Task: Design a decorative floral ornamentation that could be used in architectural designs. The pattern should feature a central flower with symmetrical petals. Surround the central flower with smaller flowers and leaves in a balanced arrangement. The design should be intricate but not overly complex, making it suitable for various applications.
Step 1456:
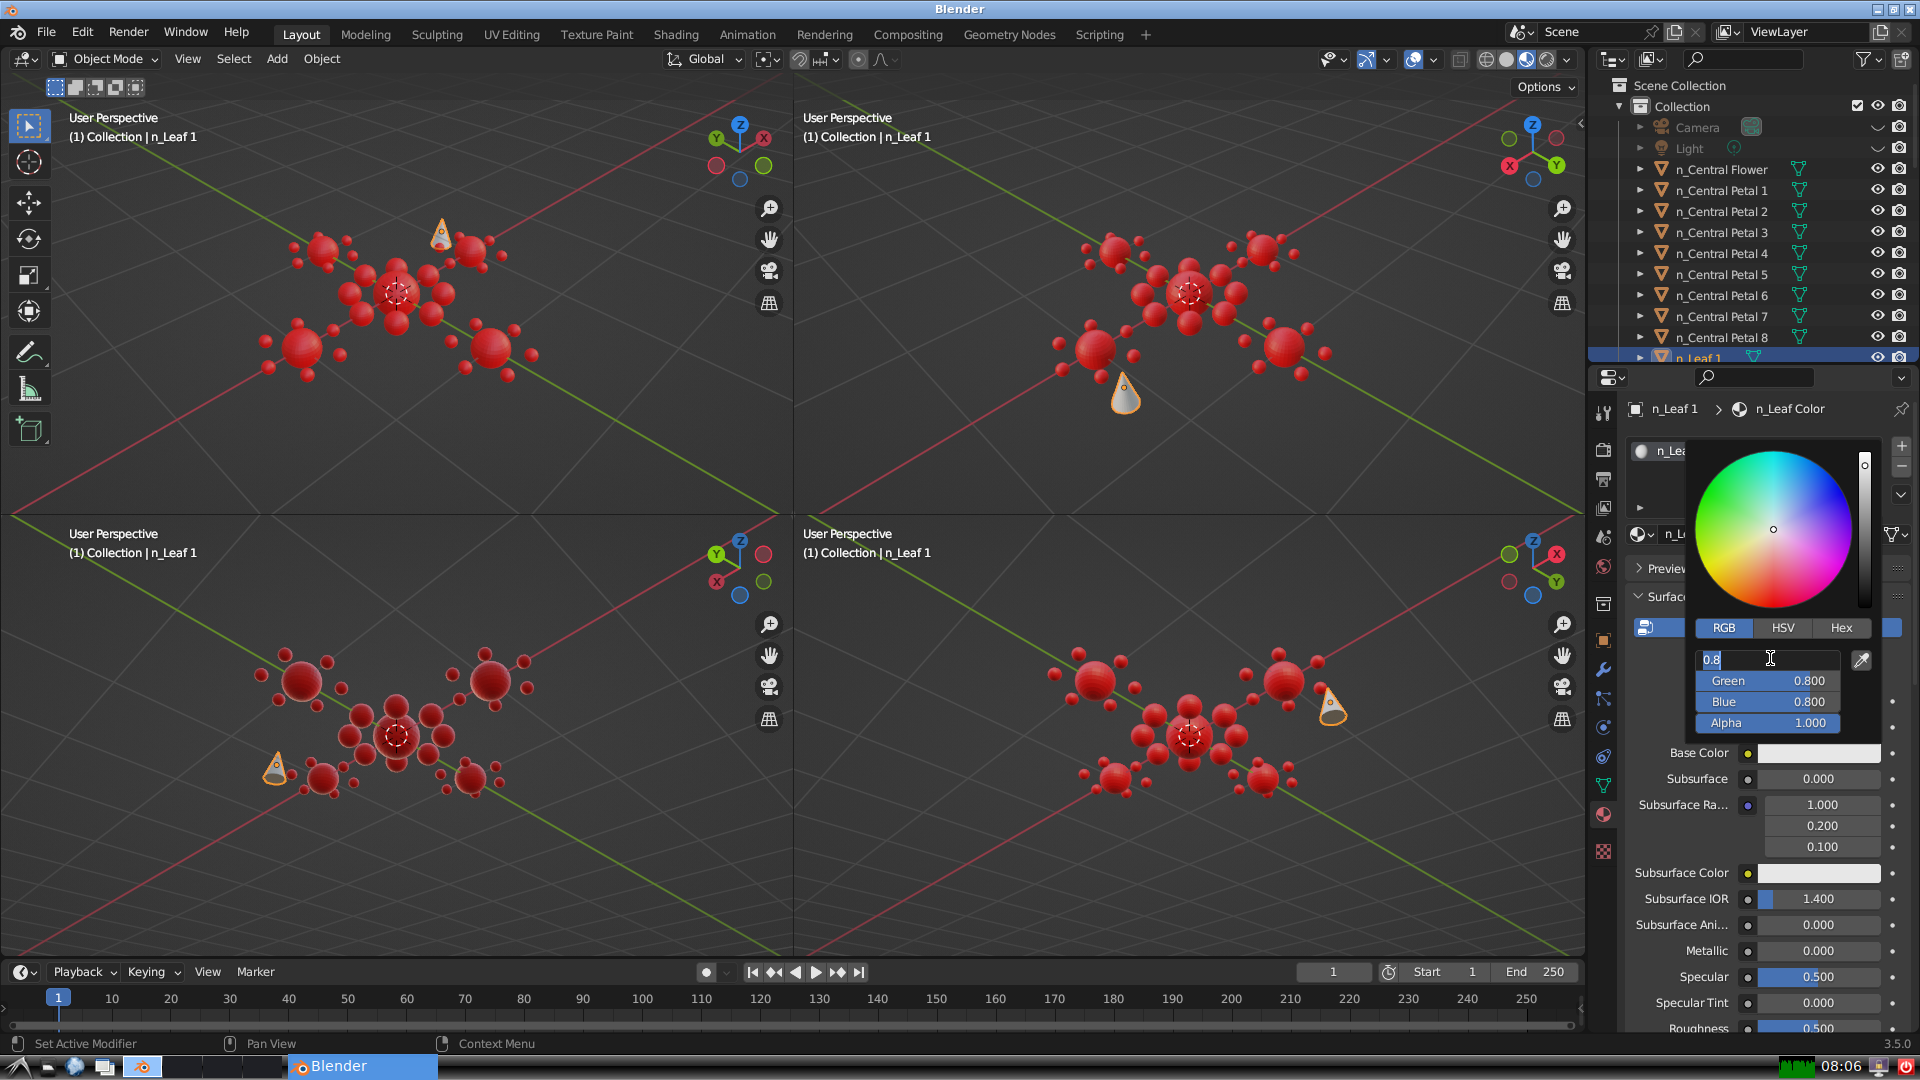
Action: input_text: 0.0